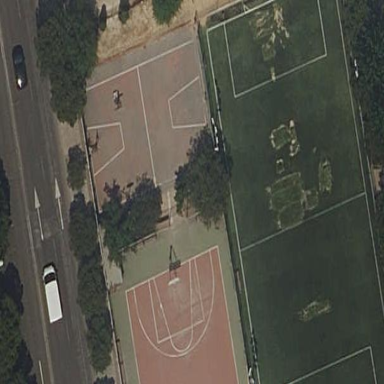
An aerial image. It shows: Artificial turf soccer pitch for leisure sports.